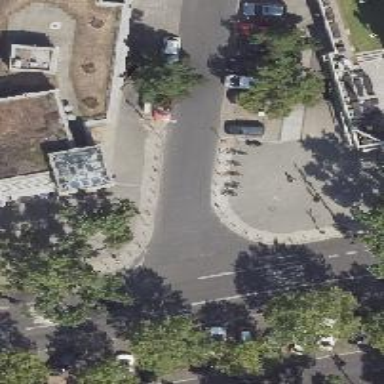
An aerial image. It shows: Unmarked crossing on the road.